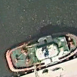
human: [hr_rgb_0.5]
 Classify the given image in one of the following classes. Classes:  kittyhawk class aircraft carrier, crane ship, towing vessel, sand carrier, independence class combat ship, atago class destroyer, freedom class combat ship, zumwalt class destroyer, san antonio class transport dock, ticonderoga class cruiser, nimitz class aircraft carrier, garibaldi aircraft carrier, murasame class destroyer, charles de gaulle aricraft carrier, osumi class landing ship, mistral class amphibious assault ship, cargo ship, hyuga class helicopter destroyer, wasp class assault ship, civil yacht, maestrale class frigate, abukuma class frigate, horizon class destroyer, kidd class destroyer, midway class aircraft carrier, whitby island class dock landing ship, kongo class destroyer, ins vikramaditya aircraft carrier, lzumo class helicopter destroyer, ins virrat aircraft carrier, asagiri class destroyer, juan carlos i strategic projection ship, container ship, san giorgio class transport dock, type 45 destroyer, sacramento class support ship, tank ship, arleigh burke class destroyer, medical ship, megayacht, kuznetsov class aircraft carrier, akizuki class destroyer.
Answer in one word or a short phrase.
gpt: Towing vessel